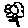
Label: flower